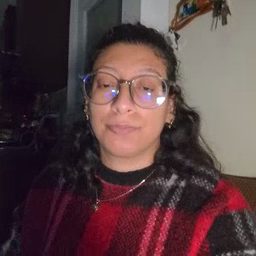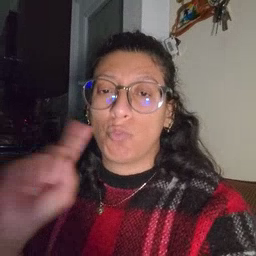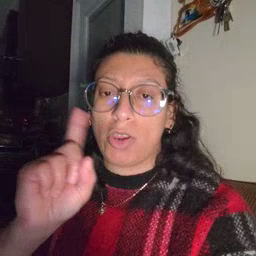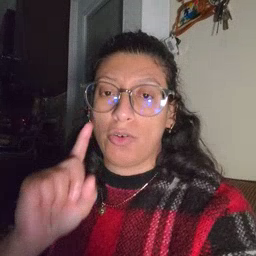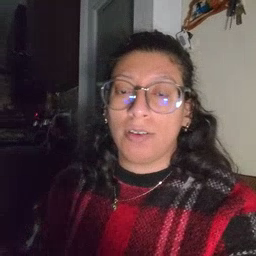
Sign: where